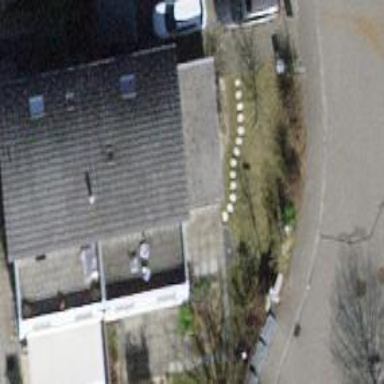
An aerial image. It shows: Building with tile roof.